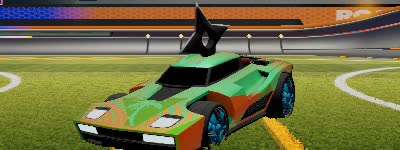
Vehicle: breakout